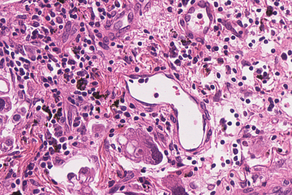
Tumor epithelial tissue: yes
Tumor-associated stroma tissue: yes
Normal tissue: no